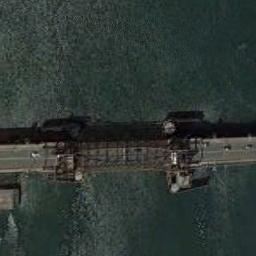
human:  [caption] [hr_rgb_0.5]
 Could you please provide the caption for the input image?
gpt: A bridge with some cars is over the green river .

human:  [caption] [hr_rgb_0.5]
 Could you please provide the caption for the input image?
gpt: A bridge over the turquoise river with arched supports and many cars .

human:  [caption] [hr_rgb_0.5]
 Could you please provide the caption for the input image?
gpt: There are two parallel bridges, And the color of the water is dark green .

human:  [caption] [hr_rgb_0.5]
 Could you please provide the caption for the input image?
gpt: A bridge built on a dark blue river and some cars on the bridge .

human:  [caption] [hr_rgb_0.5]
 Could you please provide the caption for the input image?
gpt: Many cars are on the bridge .